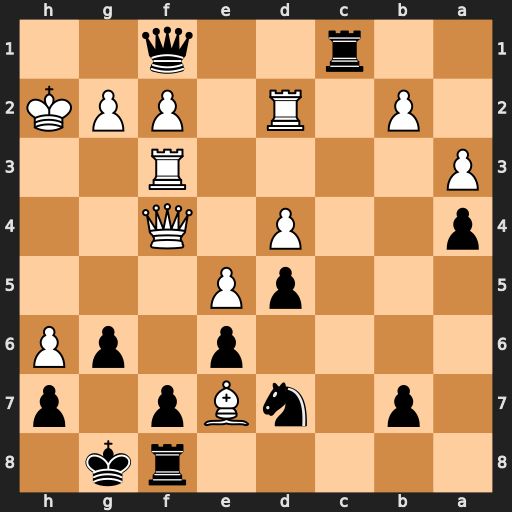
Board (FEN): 5rk1/1p1nBp1p/4p1pP/3pP3/p2P1Q2/P4R2/1P1R1PPK/2r2q2
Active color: b
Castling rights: -
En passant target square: -
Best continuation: Qh1+ Kg3 Rg1